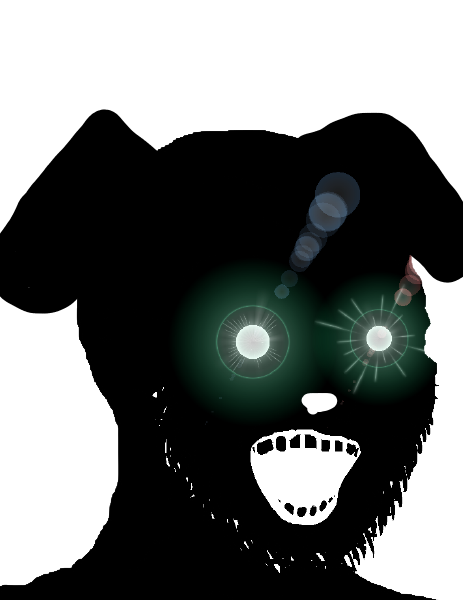
Label: 5_Oomer